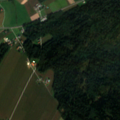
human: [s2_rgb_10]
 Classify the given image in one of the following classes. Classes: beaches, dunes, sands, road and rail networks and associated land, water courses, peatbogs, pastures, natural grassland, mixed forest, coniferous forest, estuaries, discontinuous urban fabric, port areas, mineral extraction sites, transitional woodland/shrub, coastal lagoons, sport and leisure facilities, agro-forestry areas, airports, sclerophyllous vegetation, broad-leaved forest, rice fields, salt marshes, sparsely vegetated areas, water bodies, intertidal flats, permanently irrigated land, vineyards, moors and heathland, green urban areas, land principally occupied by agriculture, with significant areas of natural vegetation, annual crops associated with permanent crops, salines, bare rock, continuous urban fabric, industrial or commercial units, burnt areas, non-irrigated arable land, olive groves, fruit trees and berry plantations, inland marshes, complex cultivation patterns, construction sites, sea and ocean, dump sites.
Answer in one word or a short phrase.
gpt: non-irrigated arable land, land principally occupied by agriculture, with significant areas of natural vegetation, mixed forest, transitional woodland/shrub